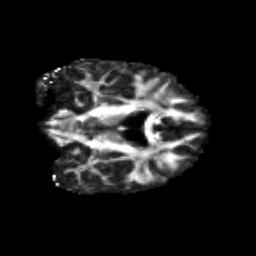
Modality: FA
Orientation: coronal
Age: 36
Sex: male
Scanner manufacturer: siemens
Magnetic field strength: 3 T
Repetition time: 3.5 s
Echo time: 0.125 s